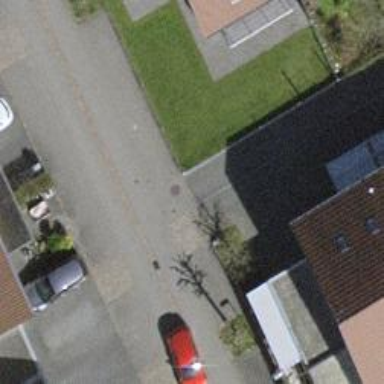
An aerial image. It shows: Asphalt service road.